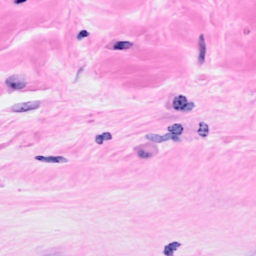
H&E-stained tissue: Breast